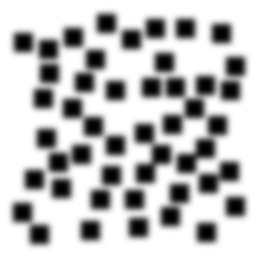
Squares: 48
Triangles: 0
Stars: 0
Total shapes: 48